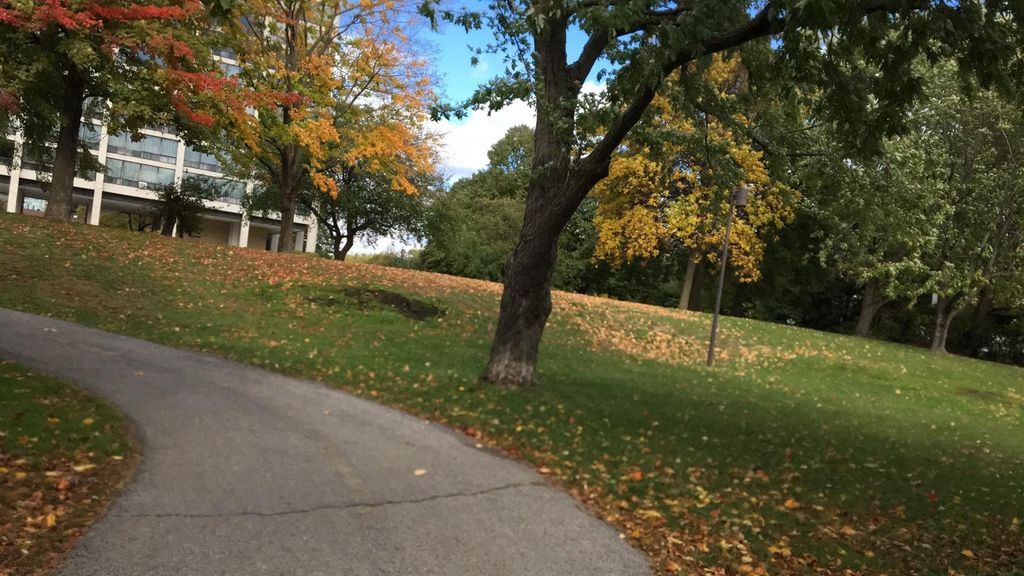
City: montreal